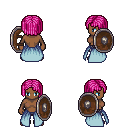
a pixel art fantasy rpg character, female body template, human, dark skin, overskirt, metal pants, pink pageboy hairstyle, brown shoes, shield, four views (front, back, left, right), 2x2 character sprite sheet, small pixel art, hard edges, no anti-aliasing